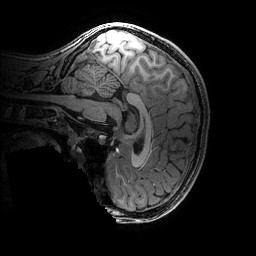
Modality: T1w
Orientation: sagittal
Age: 12
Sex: male
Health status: ill
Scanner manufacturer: ge
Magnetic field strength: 3 T
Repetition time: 0.007664 s
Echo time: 0.00342 s